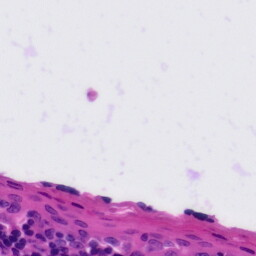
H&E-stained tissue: Tonsil